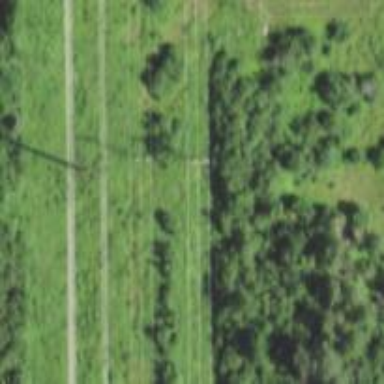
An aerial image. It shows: H-frame designed tower for power lines.